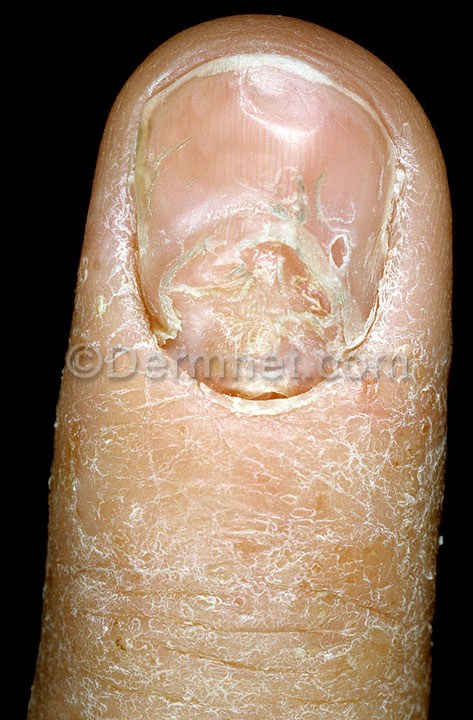
Disease: Nail Fungus and other Nail Disease